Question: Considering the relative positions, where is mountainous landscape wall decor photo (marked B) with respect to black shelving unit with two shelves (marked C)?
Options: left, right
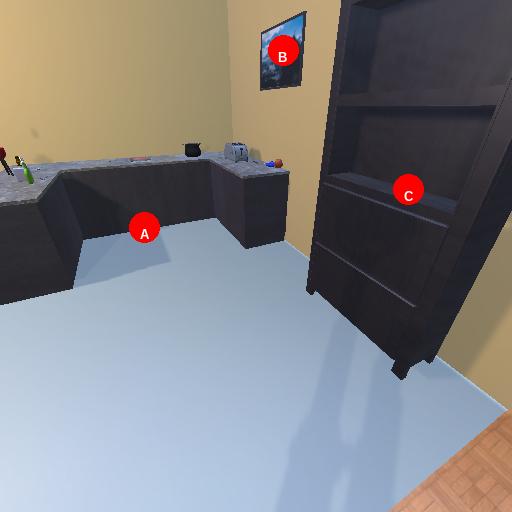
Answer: left